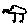
Label: bird